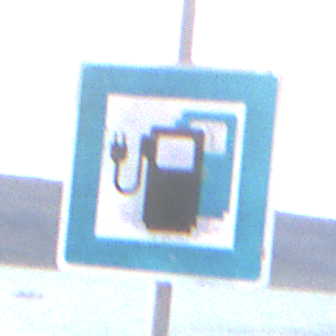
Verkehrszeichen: LadestationFuerElektrofahrzeuge
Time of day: SunriseSunset
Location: Outdoor (RoadRail)
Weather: PartlyCloudy
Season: NotSpecified
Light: Natural